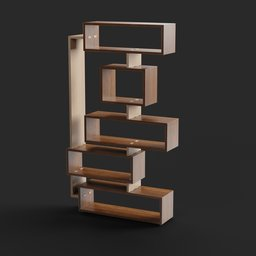
Label: furniture